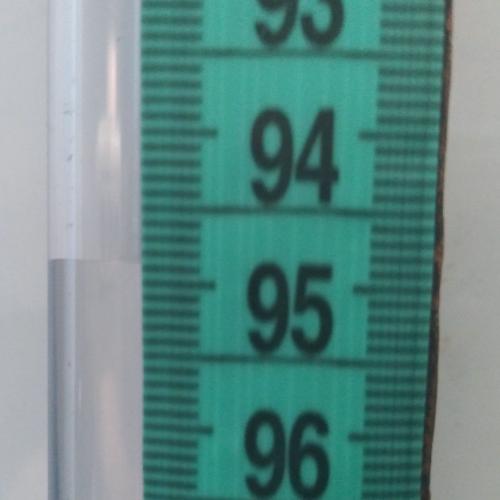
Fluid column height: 94.9 cm